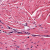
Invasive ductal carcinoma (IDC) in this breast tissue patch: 0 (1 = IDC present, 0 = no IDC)